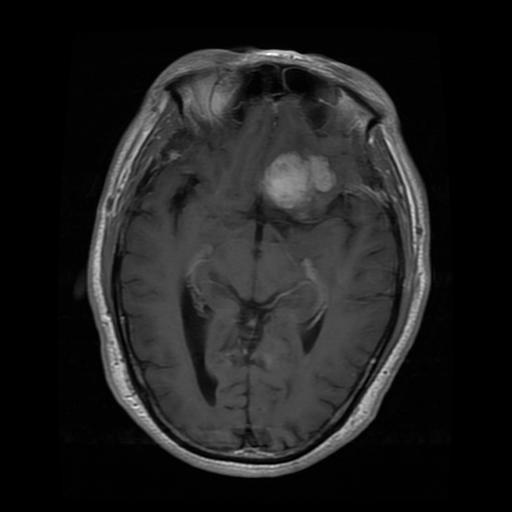
Label: meningioma